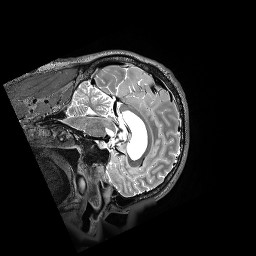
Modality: T2w
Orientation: sagittal
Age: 56
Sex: male